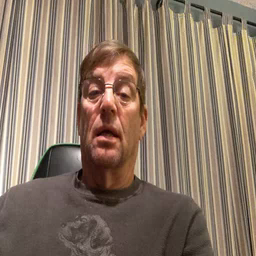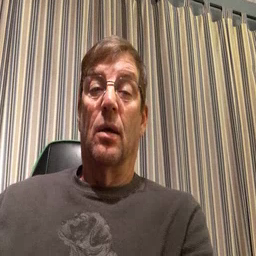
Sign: why